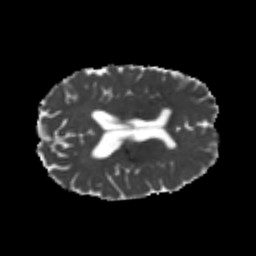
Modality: MD
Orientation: axial
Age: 22
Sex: male
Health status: healthy
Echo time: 0.074 s